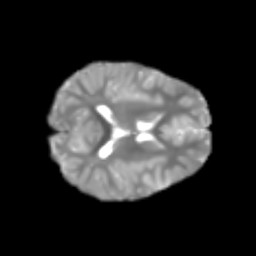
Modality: T2w
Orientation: axial
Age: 6
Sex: male
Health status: healthy